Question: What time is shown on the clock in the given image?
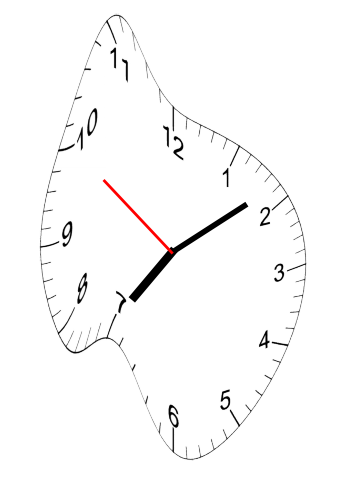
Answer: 07:08:50